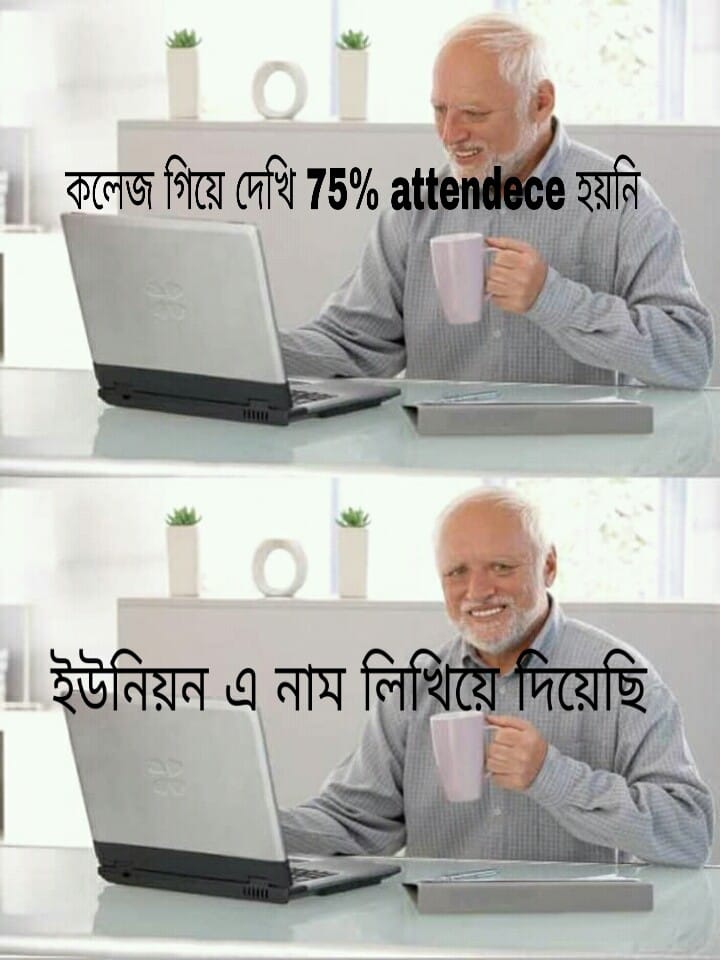
Caption: কলেজে গিয়ে দেখি 75% attendece হয়নি    ইউনিয়ন এ নাম লিখিয়ে দিয়েছি
Label: hate